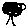
Label: tree